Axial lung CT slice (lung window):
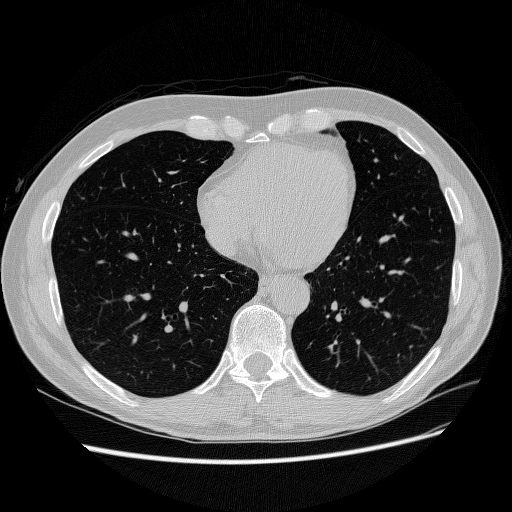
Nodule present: no